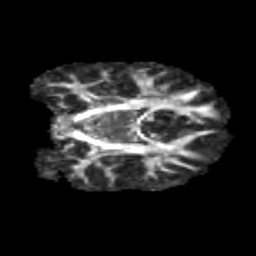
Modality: FA
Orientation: coronal
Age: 11
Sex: female
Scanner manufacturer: siemens
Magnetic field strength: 3 T
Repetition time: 3.8 s
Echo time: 0.07 s